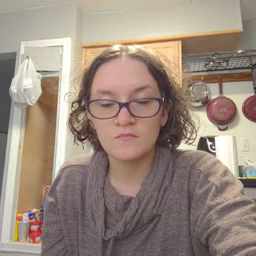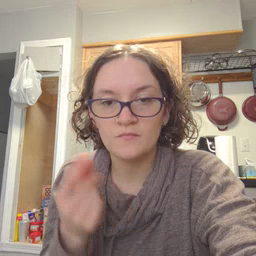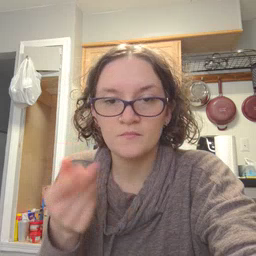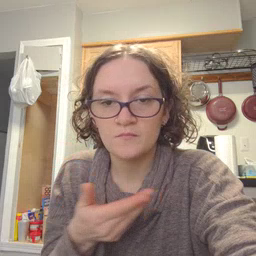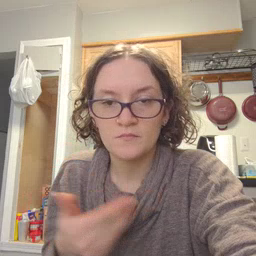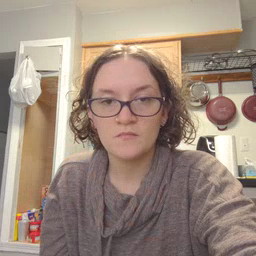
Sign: puppy